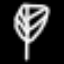
Label: leaf